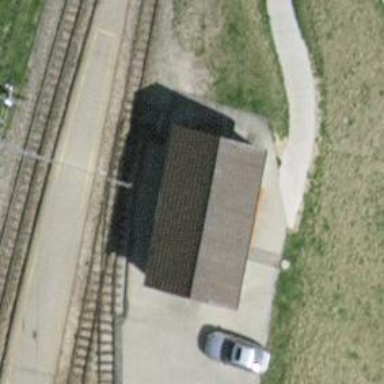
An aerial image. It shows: Railway station.